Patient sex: M
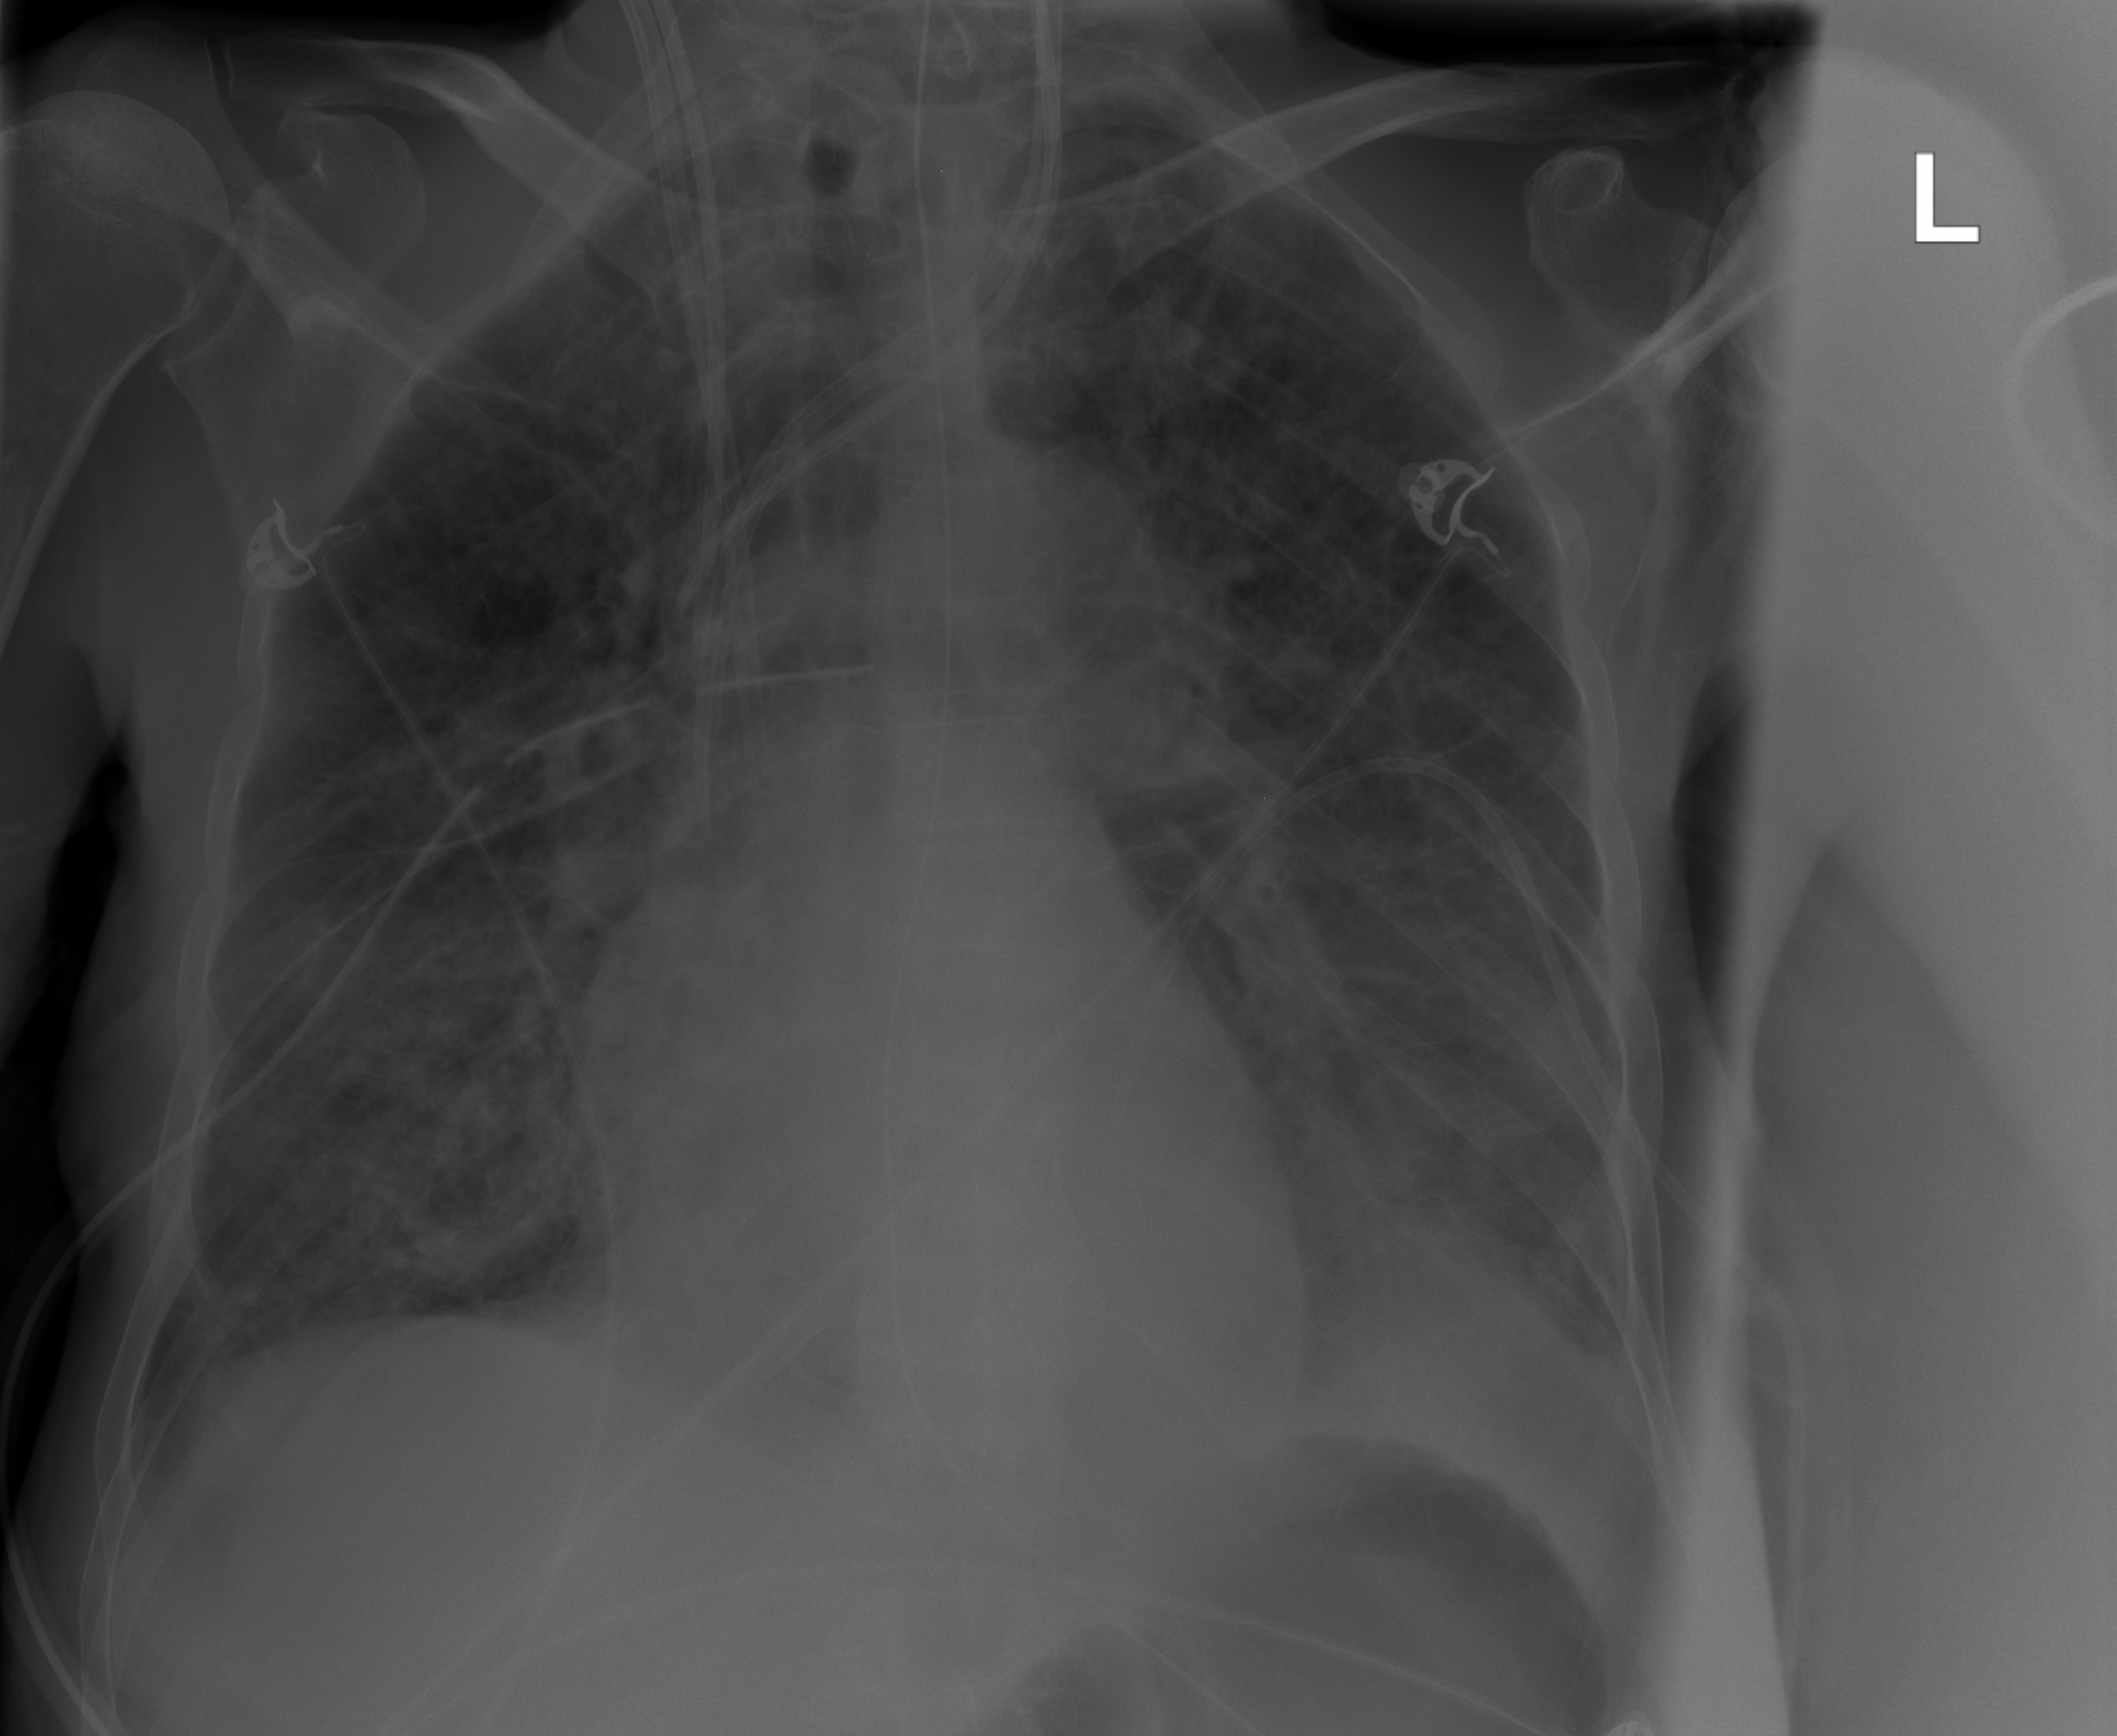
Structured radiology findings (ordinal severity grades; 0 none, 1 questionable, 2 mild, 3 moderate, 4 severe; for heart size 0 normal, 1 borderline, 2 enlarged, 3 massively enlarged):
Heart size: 0
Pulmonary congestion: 2
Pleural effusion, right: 2
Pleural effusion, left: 2
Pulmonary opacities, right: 1
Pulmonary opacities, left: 1
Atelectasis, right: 2
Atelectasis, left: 2